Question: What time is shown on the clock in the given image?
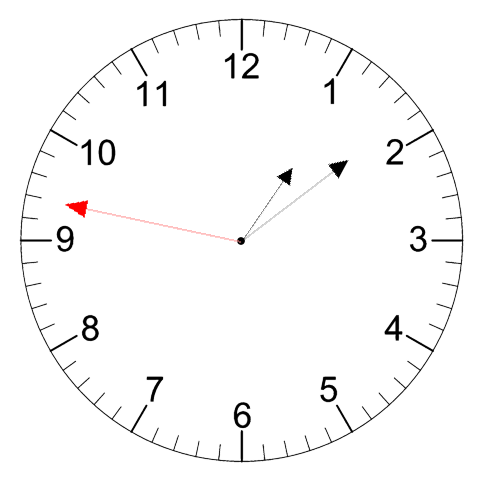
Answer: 01:08:47